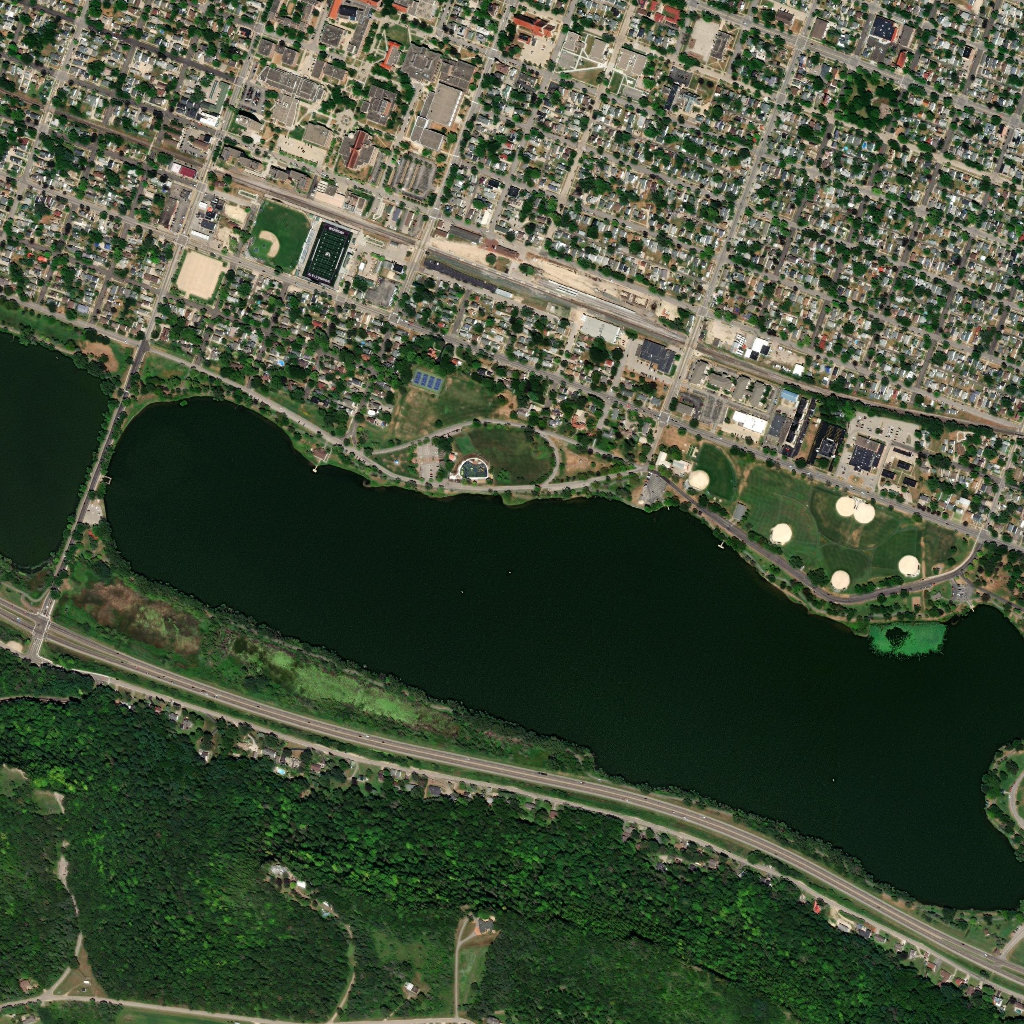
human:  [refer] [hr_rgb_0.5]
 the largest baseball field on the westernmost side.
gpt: <box>[[23, 19, 30, 26, 0]]</box>